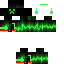
A female skeleton skin with green skin, wearing brown helmet dressed in a green hoodie and black pants, featuring a closed mouth.